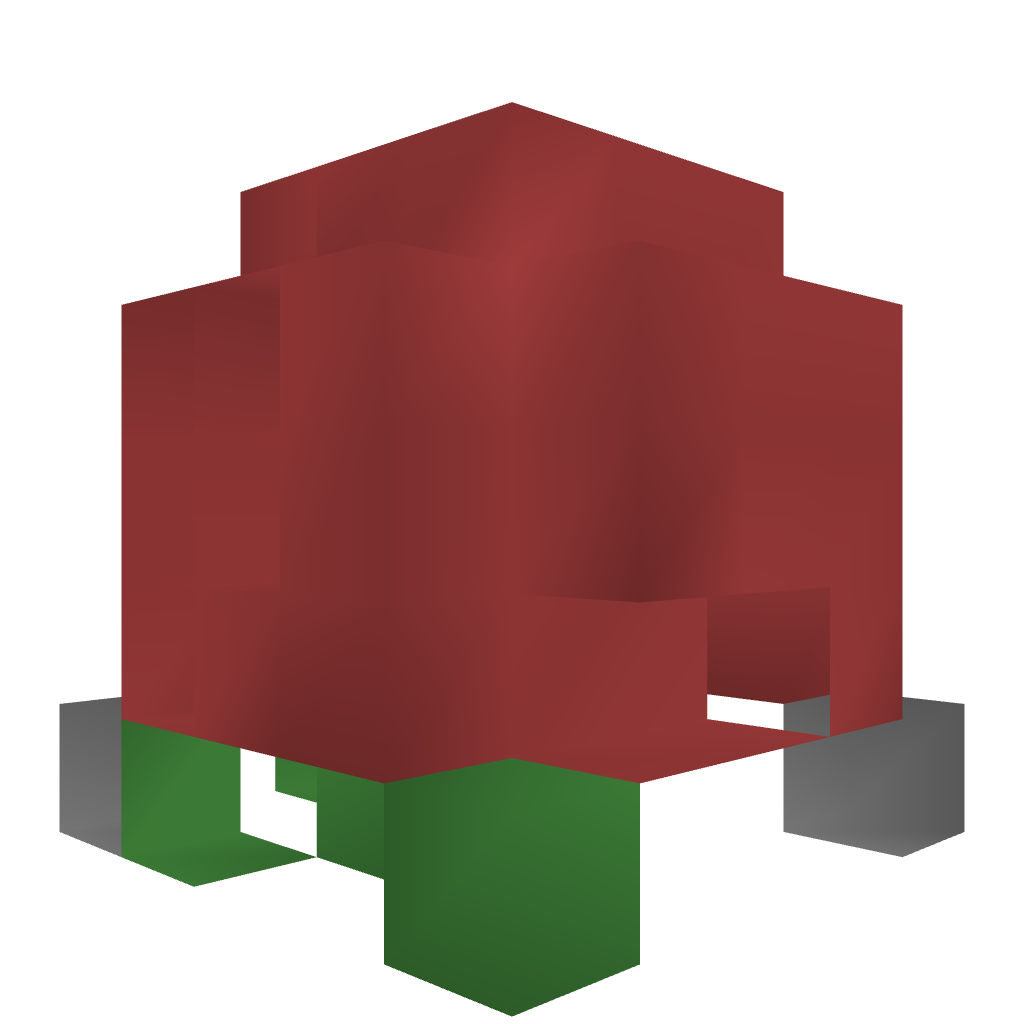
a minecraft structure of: Mushroom bad low quality